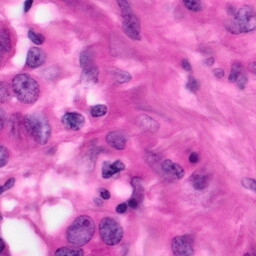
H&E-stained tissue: Pancreatic